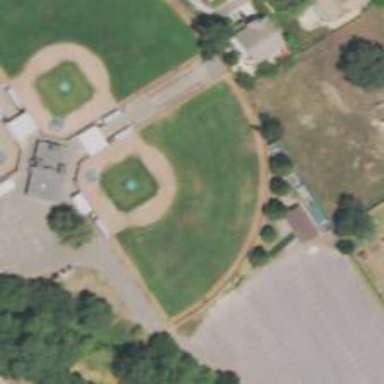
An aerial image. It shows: Baseball pitch for leisure and sports activities.